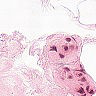
Metastatic tissue present: no